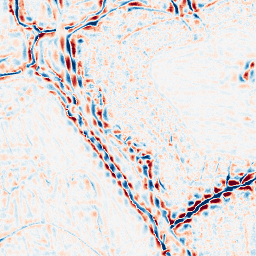
Category: wavelet
Decomposition family: wavelet_biorthogonal
Decomposition parameters: wavelet: bior3.5
level: 3
Upsampling method: sinc_blackman
Upsampling parameters: scale: 4
kernel_size: 16
Upsampling scale: 4